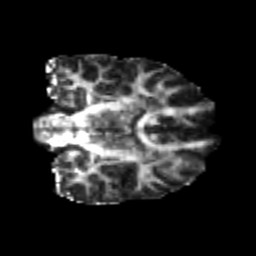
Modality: FA
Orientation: coronal
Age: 24
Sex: female
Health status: healthy
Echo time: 0.074 s